Question: In my java application, I have a list of links which I would like to open in default browser:

How to open it is pretty much clear based on this answer <URL>.
What I'm trying to find out now is, how do I know which one of the links I'm triggering since they are all together in a file.
Does anyone has a good suggestion to this? because until now the only thing I could thought was create a JButton to each link and detect it through a listener but this seems not to be the most efficient solution. The links needs to be opened individually and If its possible I would like to trigger directly through the link.
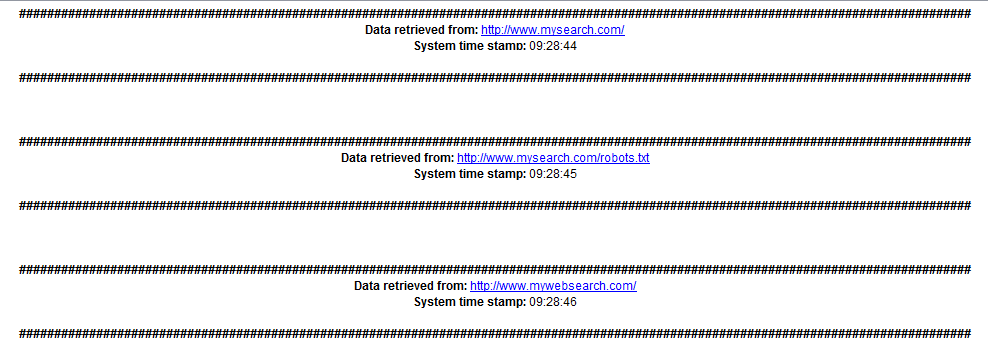
Answer: I found out my own answer. Java provides an interface named <URL>. With 'HyperlinkListener' you can detect which link is being triggered.
In code lines this means:
'''
@Override
public void hyperlinkUpdate(HyperlinkEvent arg0) {
if(arg0.getEventType().toString() == "ACTIVATED")
System.out.println(arg0.getURL());
//openWebpage(arg0.getURL());
}
'''
This simple code will output the link you want to trigger, and to open in the default browser you just need to merge my answer with the answer of <URL> post.